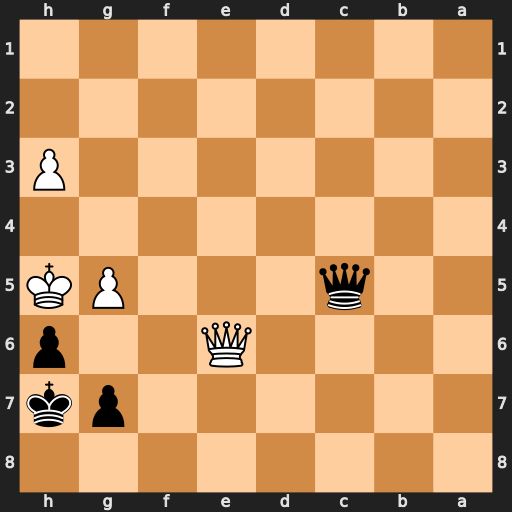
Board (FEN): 8/6pk/4Q2p/2q3PK/8/7P/8/8
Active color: b
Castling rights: -
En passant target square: -
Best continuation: Qxg5#